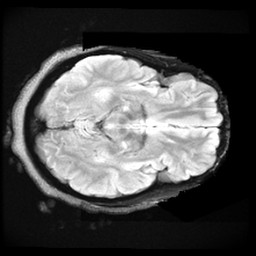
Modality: FLAIR
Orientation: axial
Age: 35
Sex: female
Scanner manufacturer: ge
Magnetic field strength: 3 T
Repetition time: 11 s
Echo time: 0.1497 s